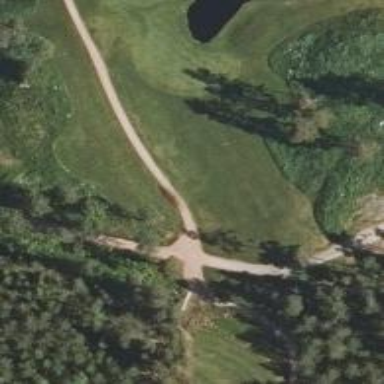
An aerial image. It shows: Path used for both walking and golf.